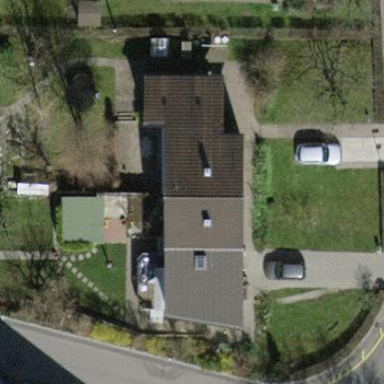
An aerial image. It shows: Building with tiled roof.